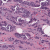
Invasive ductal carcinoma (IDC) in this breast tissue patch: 1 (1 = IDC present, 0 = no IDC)